Question: I try to show:

...as my plots' x axis label. For this purpose I use the 'pylab.figtext()' function, i.e:
'''
py.figtext(0.5, 0.05, "$k=2,\left \langle \left | -k
ight |;k
ight
angle,
k\in \mathbb{N}_{+}\cup\left \{ 0
ight \}$", rotation='horizontal', size='12')
'''
Unfortunately, I get error:
'''
ValueError:
$k=2,\left \langle \left | -k
ight |;k
ight
angle, k\in \mathbb{N}_{+}\cup\left \{ 0
ight \}$
^
Expected end of text (at char 0), (line:1, col:1)
'''
Why is that? I thought, that I can use LaTeX freely. How should I format my text in 'figtext()' method in order to achieve the aforementioned mathematical sentence? Thank you in advance.
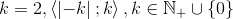
Answer: This can be fixed by a 1 letter correction:
'''
py.figtext(0.5, 0.05, r"$k=2,\left \langle \left | -k
ight |;k
ight
angle,
k\in \mathbb{N}_{+}\cup\left \{ 0
ight \}$", rotation='horizontal', size='12')
'''
Note the before the string literal. The cause of the error is that several of the character combinations in your latex string are valid Python <URL>, i.e. without converting the escaped character combinations to special characters.